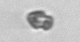
Label: Heterocapsa_rotundata